Field crop: maize
Growth stage: 1
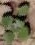
Species: chenopodium